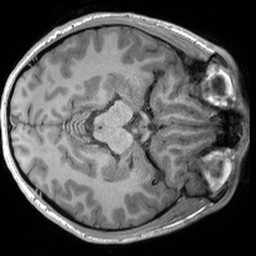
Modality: T1w
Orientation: axial
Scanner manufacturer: siemens
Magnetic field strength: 3 T
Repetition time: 1.54 s
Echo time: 0.00234 s